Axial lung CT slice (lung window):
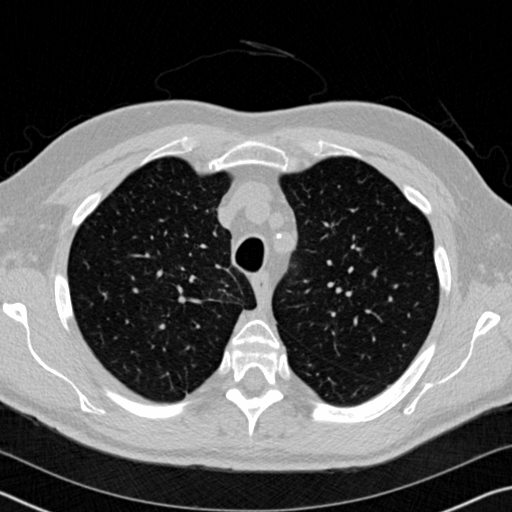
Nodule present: no